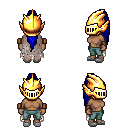
a pixel art fantasy rpg character, female body template, human, dark skin, gray tattered cape, teal pants, blue extra-long topknot hairstyle, gold helm, leather bracers, white slippers, four views (front, back, left, right), 2x2 character sprite sheet, small pixel art, hard edges, no anti-aliasing